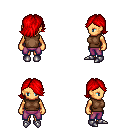
a pixel art fantasy rpg character, female body template, human, tanned skin, brown sleeveless shirt, magenta pants, red swoop hairstyle, metal boots, four views (front, back, left, right), 2x2 character sprite sheet, small pixel art, hard edges, no anti-aliasing